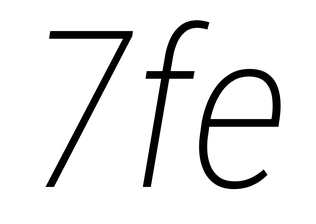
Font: Roboto-Italic_Condensed_ExtraLight_Italic